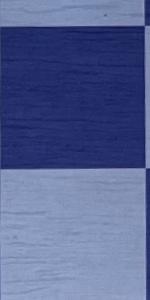
Label: Empty